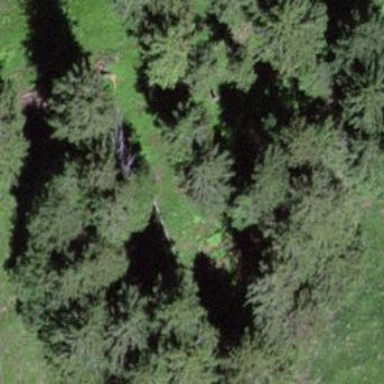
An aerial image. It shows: Forest area.